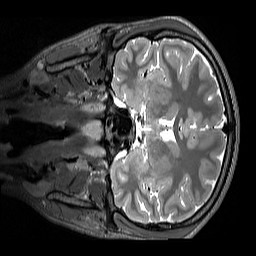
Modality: T2w
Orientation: coronal
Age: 13
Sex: male
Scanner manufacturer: siemens
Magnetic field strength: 3 T
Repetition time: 3.2 s
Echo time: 0.408 s